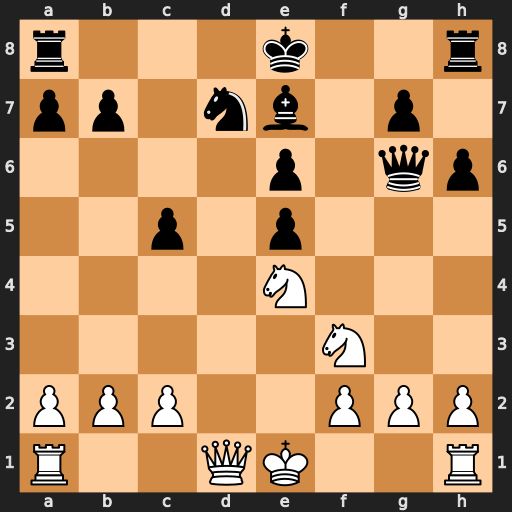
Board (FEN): r3k2r/pp1nb1p1/4p1qp/2p1p3/4N3/5N2/PPP2PPP/R2QK2R
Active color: w
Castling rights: KQkq
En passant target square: -
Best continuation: Qxd7+ Kxd7 Nxe5+ Kc7 Nxg6